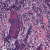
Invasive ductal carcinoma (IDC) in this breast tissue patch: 0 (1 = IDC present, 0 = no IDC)